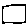
Label: square